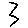
Label: zigzag